【题型】填空题　【知识点】平面几何　【难度】easy
已知：如图, 在平行四边形 $ABCD$ 中, 点 $E$ 在边 $AD$ 上, 联结 $BE$, 交对角线 $AC$ 于点 $F$, 如果 $\frac{S_{\triangle AEF}}{S_{\triangle BFC}} = \frac{1}{9}$, $AD = 15$, 那么 $AE = $ \underline{\hspace{2cm}}。

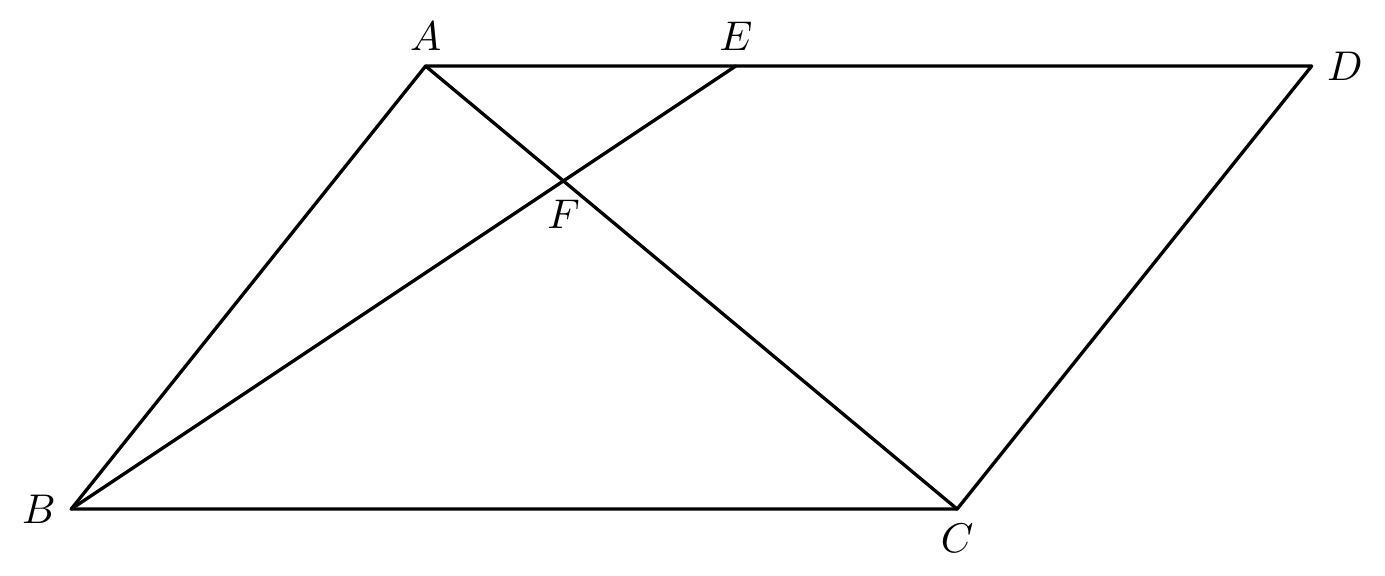
【解答】
解：$\because$ 四边形 $ABCD$ 是平行四边形,

$\therefore$ $AD // BC$, $BC = AD = 15$,

$\therefore$ $\triangle AEF \sim \triangle CBF$,

$\frac{S_{\triangle AEF}}{S_{\triangle BFC}} = \left( \frac{AE}{BC} \right)^2 = \frac{1}{9}$,

$\frac{AE}{BC} = \frac{1}{3}$,

即 $AE = \frac{1}{3} BC = 5$；

故答案为：5。